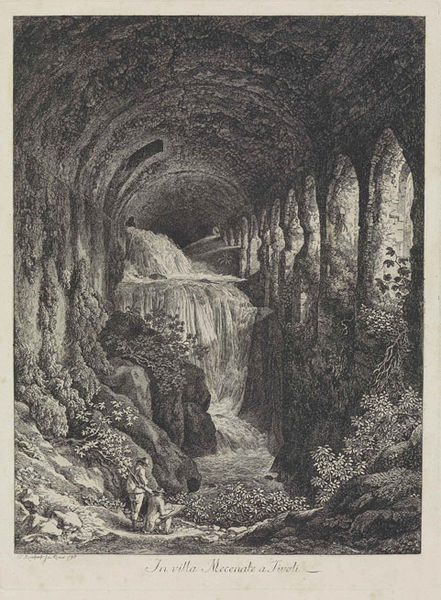
Titel: In villa Mecenate a Tivoli
Künstler: Johann Christian Reinhart
Standort: Karlsruhe
Institution: Staatliche Kunsthalle Karlsruhe
Schlagwörter: baum, blätter, dunkel, felsen, laub, mann, schatten, wasser, weiß, bäume, fluss, grün, landschaft, menschen, sitzen, fenster, grau, licht, männer, pfeiler, schwarz, säulen, zeichnung, gebäude, architektur, mensch, stehen, stein, steine, bild, gelehrte, signatur, bach, natur, zweige, busch, büsche, gebüsch, gewässer, sträucher, decke, kind, pflanze, pflanzen, höhle, wald, wasserfall, garten, gischt, schrift, bogen, italien, fels, mauer, grafik, graphik, rundbogen, fliessen, rauschen, romantik, schaum, strom, maler, geheimnisvoll, galerie, bögen, arkade, ruine, gewölbe, unterschrift, geheimnis, hocken, druck, druckgraphik, druckgrafik, radierung, stich, titel, künstler, schwarzweiß, text, malen, gravur, arkaden, wissenschaftler, halbrund, gemäuer, villa, karte, bewachsen, jäger, zeichnen, gewehr, schreiben, wanderer, sturz, gebirgsbach, grotte, landscahft, viadukt, drinnen, zeichner, tunnel, tosen, verwachsen, bewuchs, suche, tonnengewölbe, arke, quelle, kletterpflanzen, kaskade, wildwasser, tivoli, schäumend, vorbild, cave, wasserwerk, r, scharz-weiß, trafik, kascade, tivolo, viadukt wasser, wasserkaskade, phatastisch